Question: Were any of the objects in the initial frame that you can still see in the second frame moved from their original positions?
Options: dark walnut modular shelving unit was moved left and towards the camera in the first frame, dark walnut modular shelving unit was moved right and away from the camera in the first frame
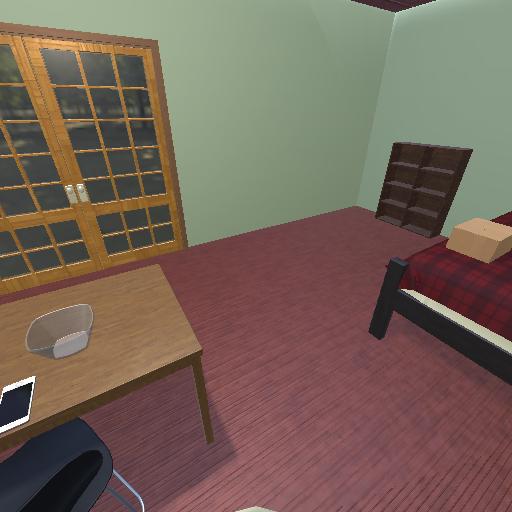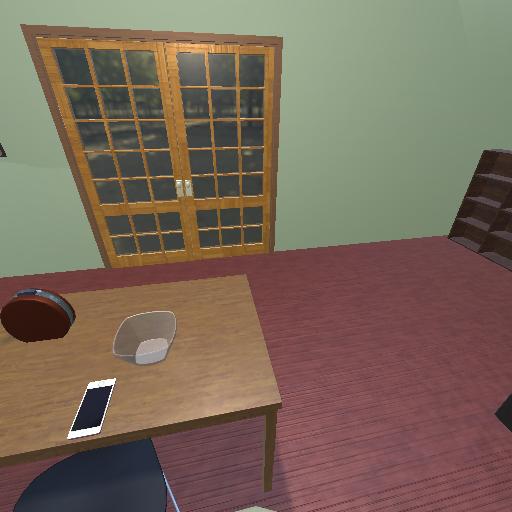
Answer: dark walnut modular shelving unit was moved left and towards the camera in the first frame